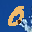
Label: 0